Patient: sex F, age 57
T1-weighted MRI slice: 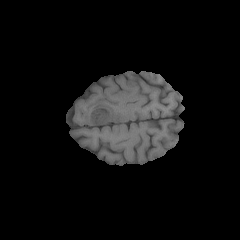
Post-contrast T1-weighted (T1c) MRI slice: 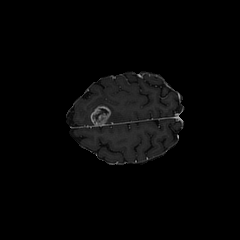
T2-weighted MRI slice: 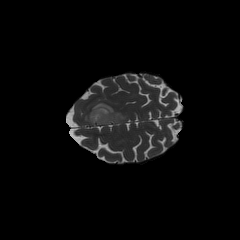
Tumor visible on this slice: yes
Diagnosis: Glioblastoma, IDH-wildtype
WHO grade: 4